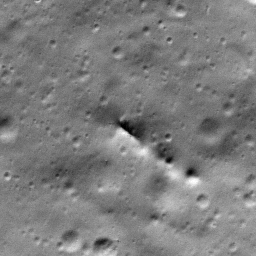
Pit: Adams B 3
Host crater: Adams B
Host type: impact_melt
Lunar coordinates: latitude -31.289, longitude 65.752